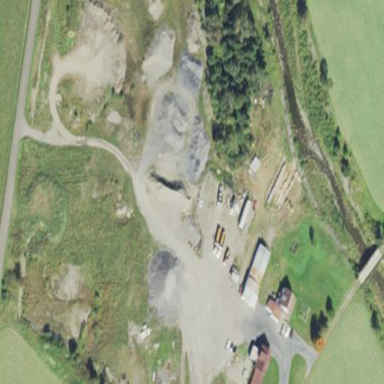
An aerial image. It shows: Quarry rich in sand and aggregate resources.